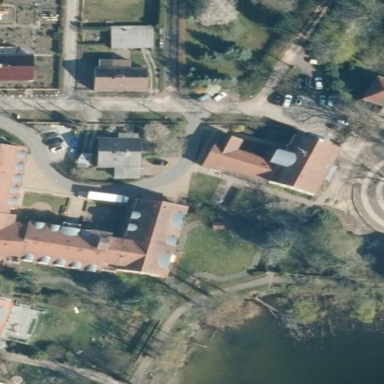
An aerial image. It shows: Nursing home.